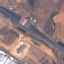
Land use / land cover class: Highway